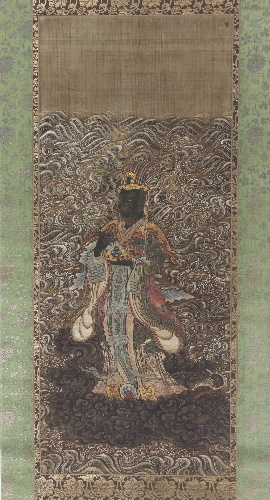
Title: 龍王図|Dragon King
Artist: Unidentified
Date: 16th–17th century
Object type: Hanging scroll
Classification: Paintings
Medium: Hanging scroll; ink, color, and gold on silk
Culture: Japan
Period: Momoyama period (1573–1615)–Edo period (1615–1868)
Dimensions: Image: 39 1/16 × 16 1/4 in. (99.2 × 41.2 cm)
Overall with mounting: 65 13/16 × 25 1/4 in. (167.2 × 64.2 cm)
Department: Asian Art
Credit line: Mary and Cheney Cowles Collection, Gift of Mary and Cheney Cowles, 2019
Accession year: 2019
Repository: Metropolitan Museum of Art, New York, NY